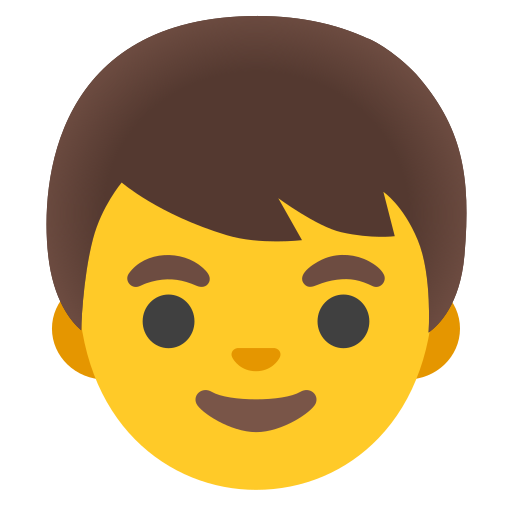
Emoji: 👦